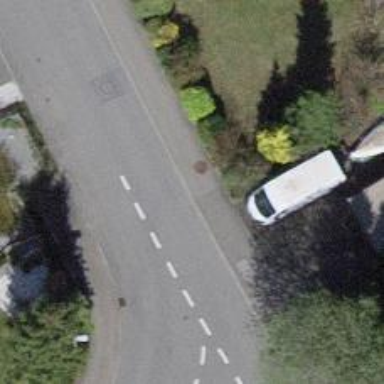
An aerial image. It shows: Kerb barrier.